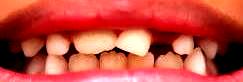
Condition: hypodontia